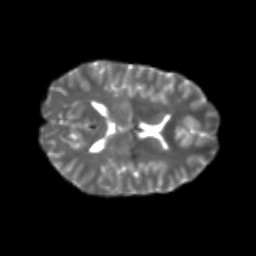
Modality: T2w
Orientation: axial
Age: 22
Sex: female
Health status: healthy
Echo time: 0.074 s